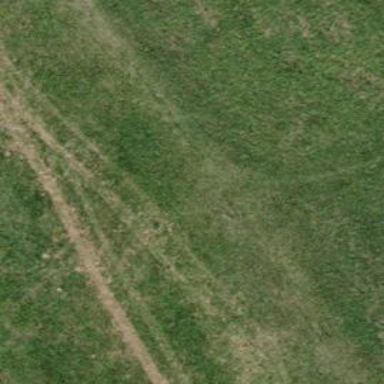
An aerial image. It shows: Grass track with grade5 tracktype.